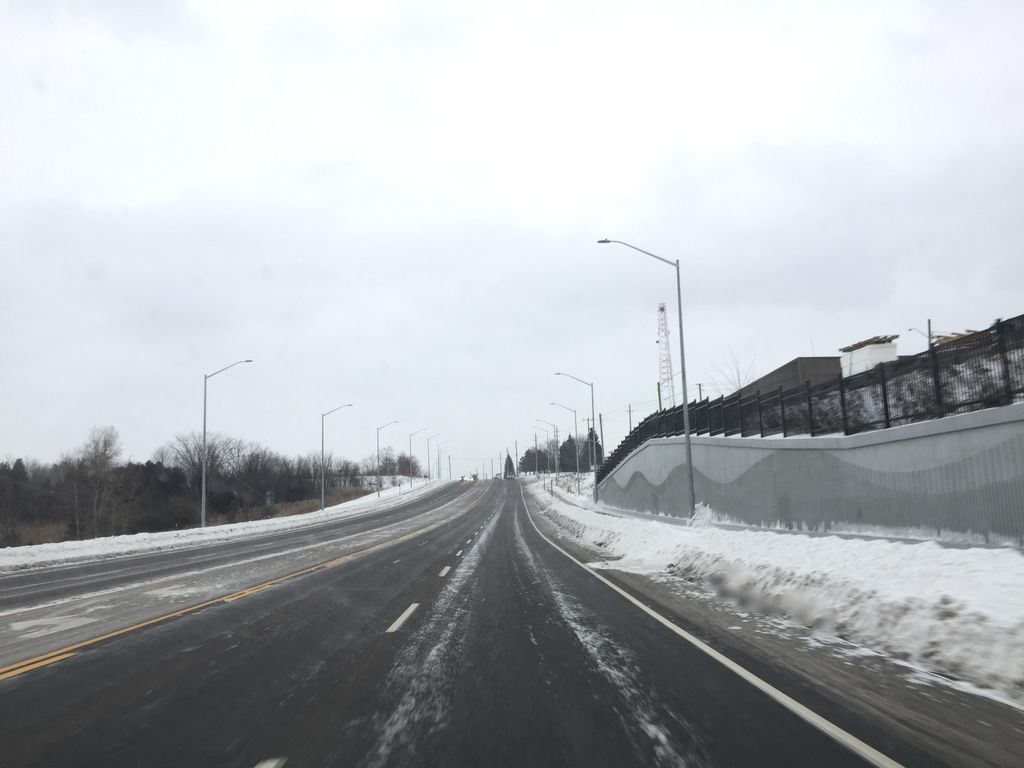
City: kitchener-waterloo